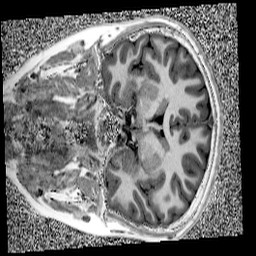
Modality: UNIT1
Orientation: coronal
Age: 11
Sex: male
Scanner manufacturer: siemens
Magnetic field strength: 3 T
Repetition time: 4 s
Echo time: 0.00303 s